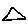
Label: triangle